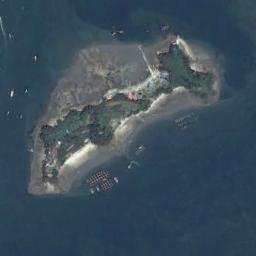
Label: island